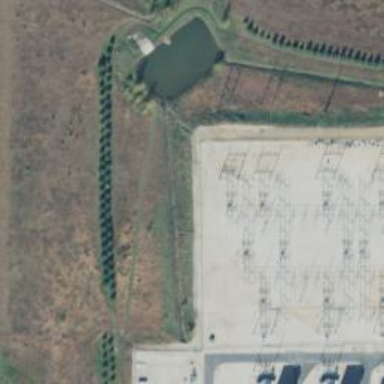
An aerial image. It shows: Switch for power supply.